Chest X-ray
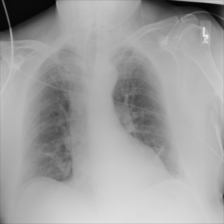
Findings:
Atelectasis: positive
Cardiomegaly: negative
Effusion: negative
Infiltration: negative
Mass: negative
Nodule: negative
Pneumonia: negative
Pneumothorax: negative
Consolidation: negative
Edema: negative
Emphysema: negative
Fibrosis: negative
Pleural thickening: negative
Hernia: negative